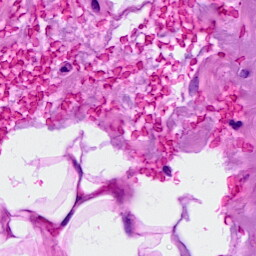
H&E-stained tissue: Breast